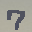
Label: 7